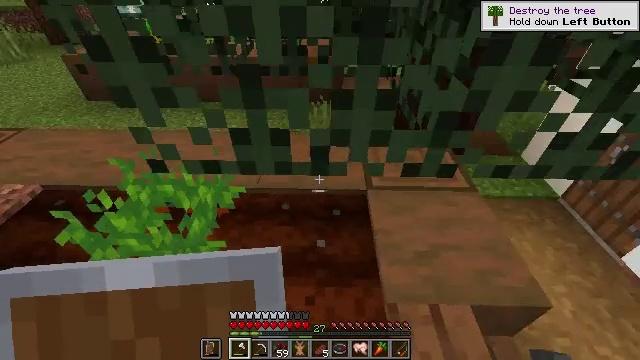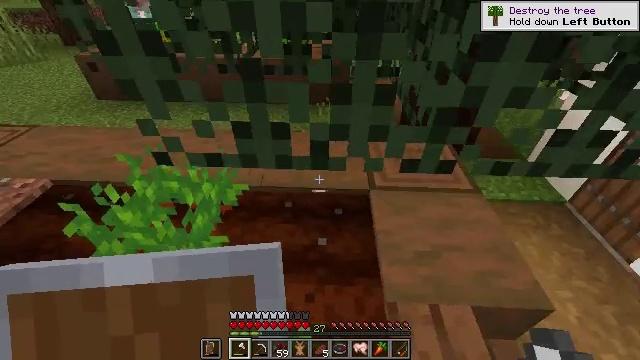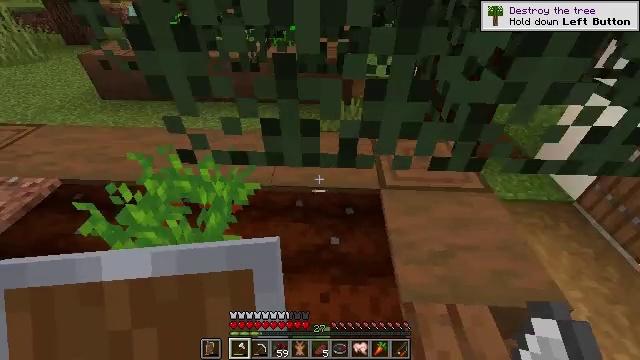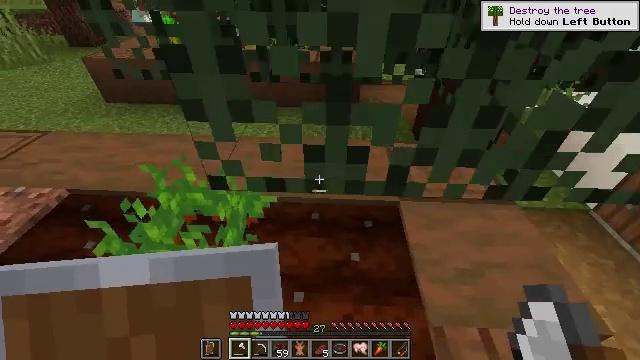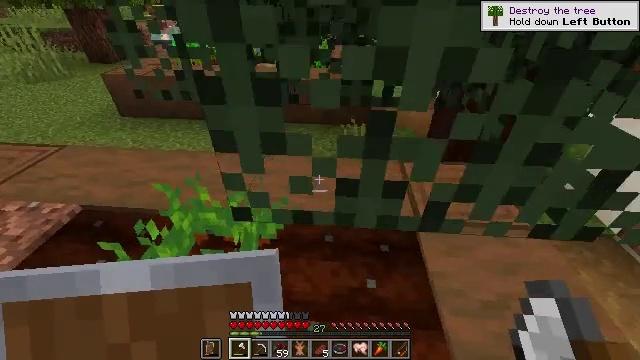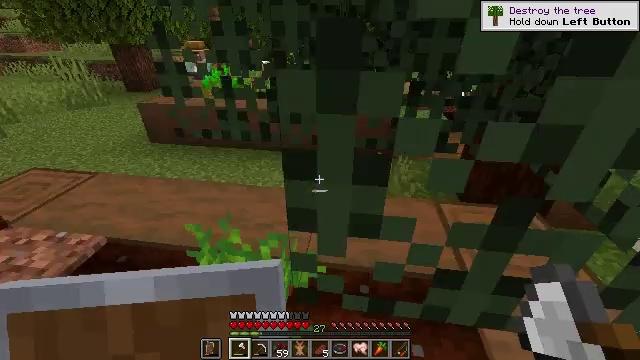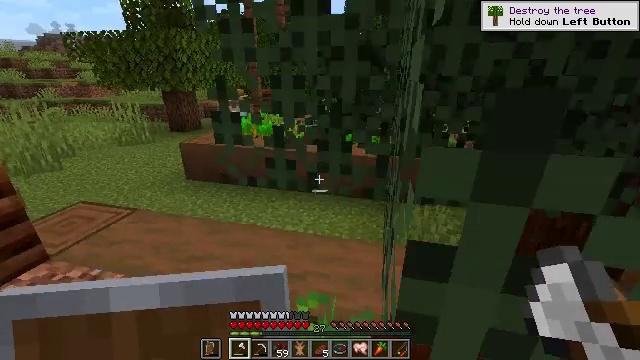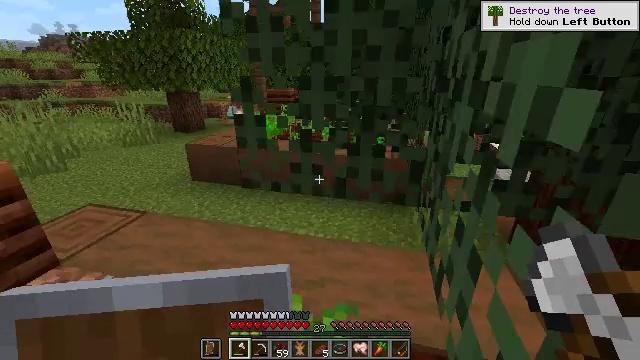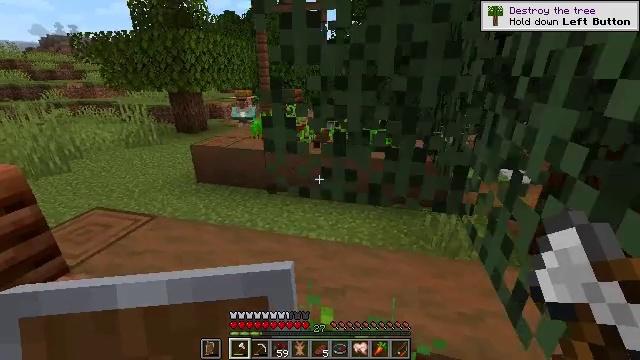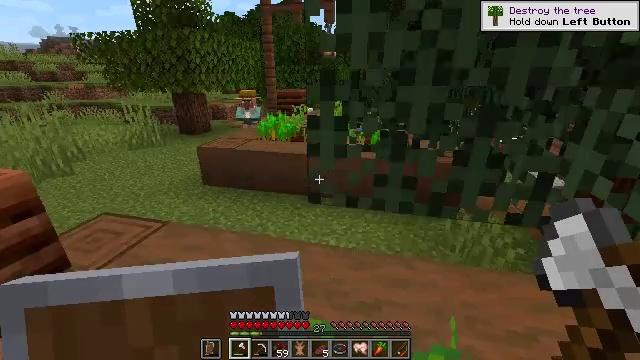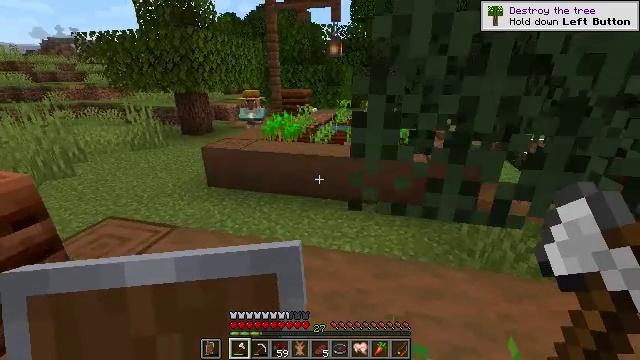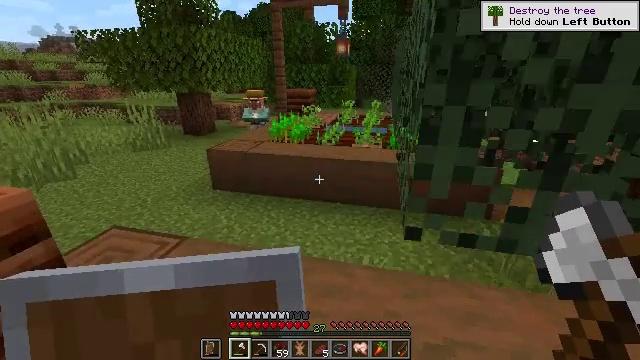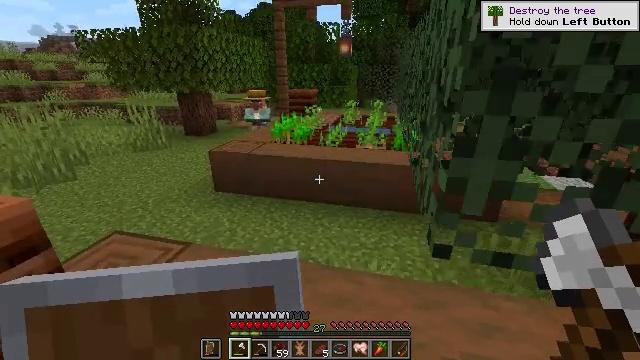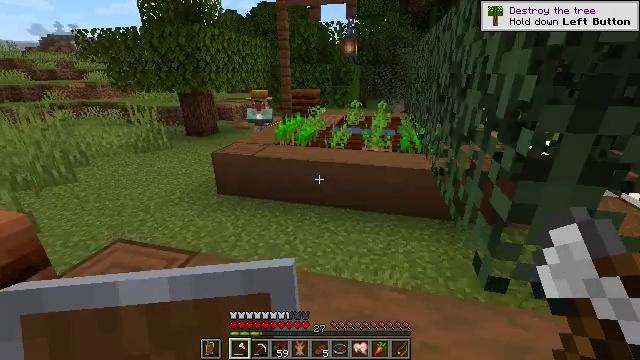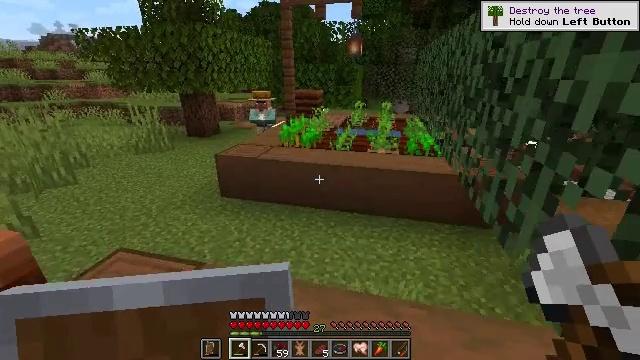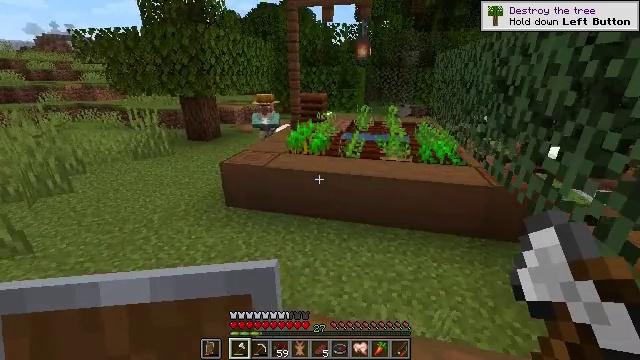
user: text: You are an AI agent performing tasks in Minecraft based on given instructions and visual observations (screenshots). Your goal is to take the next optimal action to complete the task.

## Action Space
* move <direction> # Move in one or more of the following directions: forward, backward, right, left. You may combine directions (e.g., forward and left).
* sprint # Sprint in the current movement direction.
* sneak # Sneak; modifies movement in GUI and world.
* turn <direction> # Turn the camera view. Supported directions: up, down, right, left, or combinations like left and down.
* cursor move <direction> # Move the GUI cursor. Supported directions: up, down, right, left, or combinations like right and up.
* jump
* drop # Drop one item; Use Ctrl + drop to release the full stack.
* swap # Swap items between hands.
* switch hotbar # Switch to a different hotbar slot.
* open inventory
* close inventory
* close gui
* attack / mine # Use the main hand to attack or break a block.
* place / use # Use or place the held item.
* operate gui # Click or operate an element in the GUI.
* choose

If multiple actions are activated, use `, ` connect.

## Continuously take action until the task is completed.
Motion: motion action
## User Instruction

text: Gather potatoes by left-clicking.
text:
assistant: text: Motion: move left, turn left
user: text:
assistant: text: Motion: move forward and move left
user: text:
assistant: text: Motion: move forward and move left
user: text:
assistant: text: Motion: move forward and move left, turn left and up
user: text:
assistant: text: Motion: move forward and move left, turn left and up
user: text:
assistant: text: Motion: move forward and move left, turn left and up
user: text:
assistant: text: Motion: move forward and move left
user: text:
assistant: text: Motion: move forward and move left
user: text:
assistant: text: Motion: move forward and move left
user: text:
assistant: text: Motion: move forward and move left
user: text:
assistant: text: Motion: move forward and move left
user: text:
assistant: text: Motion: move forward and move left
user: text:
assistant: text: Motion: move forward and move left
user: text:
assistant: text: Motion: move forward and move left
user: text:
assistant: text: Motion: move forward and move left
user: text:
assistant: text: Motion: move forward, turn right
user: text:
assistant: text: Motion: move forward, turn right
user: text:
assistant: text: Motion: move forward
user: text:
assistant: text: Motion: move forward
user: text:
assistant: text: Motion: move forward
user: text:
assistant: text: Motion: move forward
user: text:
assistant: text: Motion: move forward, turn right
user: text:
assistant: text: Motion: move forward, turn right and down
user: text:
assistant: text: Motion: move forward, turn right and down
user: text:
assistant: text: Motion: move forward, turn right
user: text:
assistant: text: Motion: move forward, turn right
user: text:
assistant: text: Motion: move forward
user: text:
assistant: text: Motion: move forward
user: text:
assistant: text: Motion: move forward, jump
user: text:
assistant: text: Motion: move forward, jump